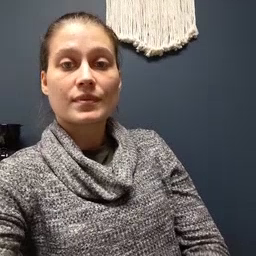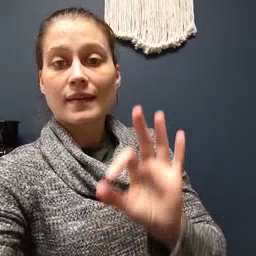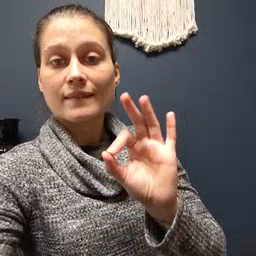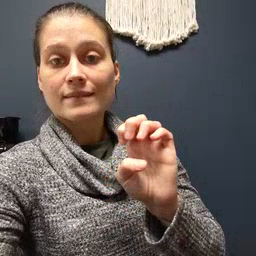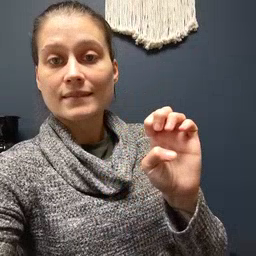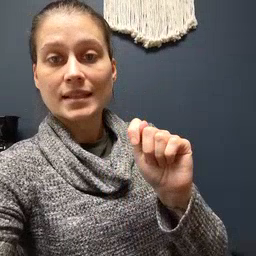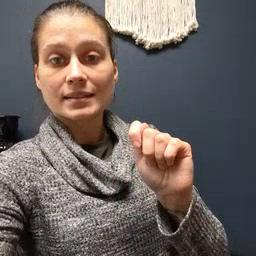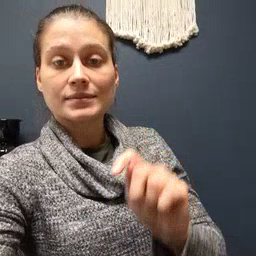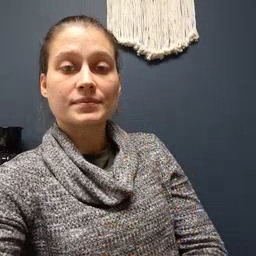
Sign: feet